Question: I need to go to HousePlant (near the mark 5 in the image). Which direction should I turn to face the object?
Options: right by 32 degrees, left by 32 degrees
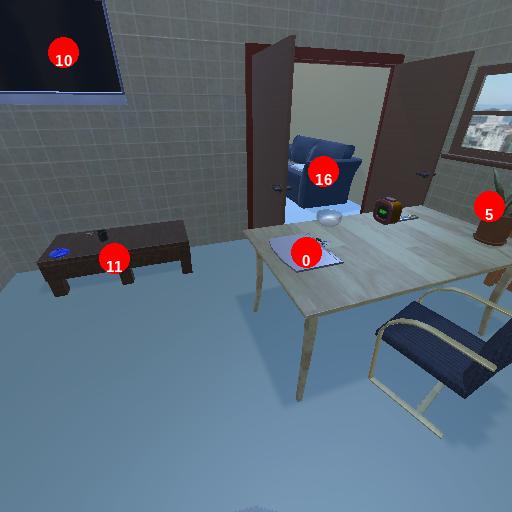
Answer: right by 32 degrees